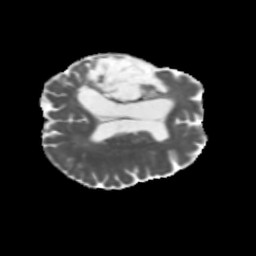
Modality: MD
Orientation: axial
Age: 63
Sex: female
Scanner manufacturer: siemens
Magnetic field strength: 3 T
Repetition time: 5.47 s
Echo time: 0.0854 s